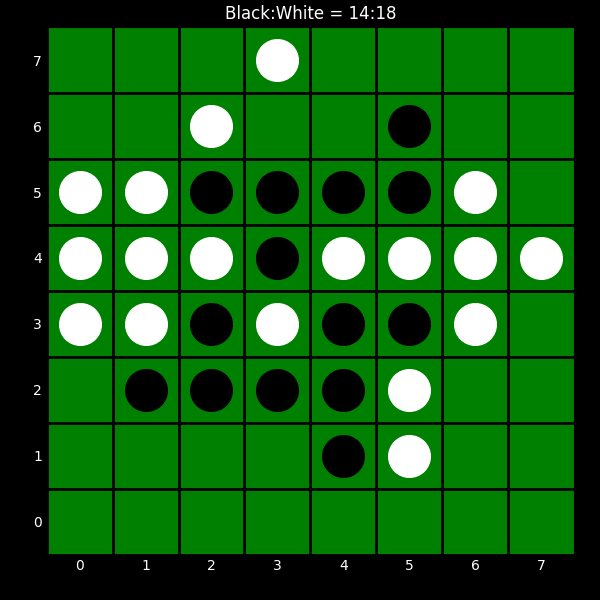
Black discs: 14
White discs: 18